Interaction volume radius: 10 \u00c5
Interaction volume height: 30 \u00c5
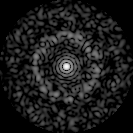
Disorder parameter: 0.8459